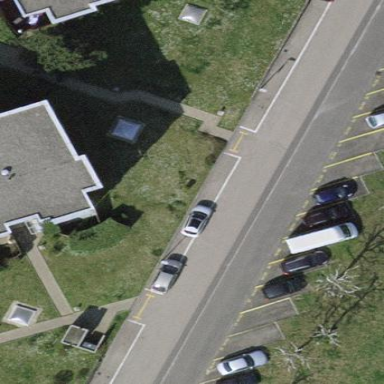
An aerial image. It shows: Street-side parking area.